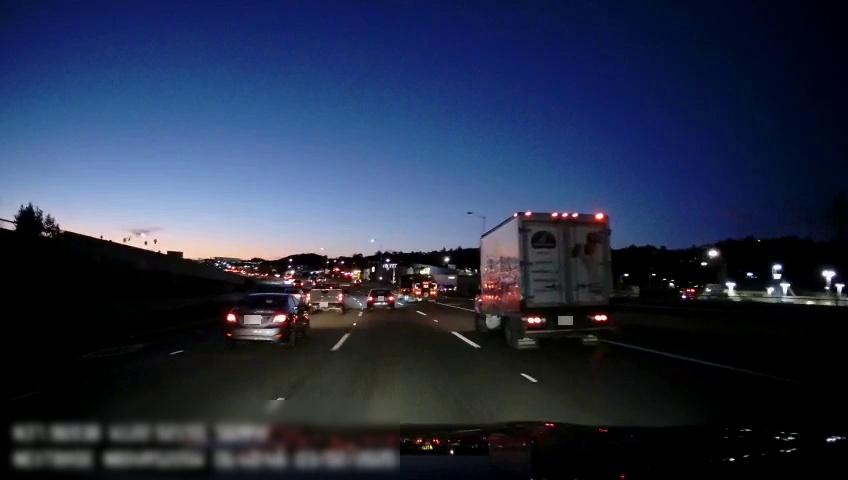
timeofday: Night
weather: Other
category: Drivable Space
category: Vehicles | Car
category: Vehicles | Truck
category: Vehicles | Truck
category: Vehicles | Car
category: Vehicles | Truck
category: Vehicles | Car
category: Vehicles | Truck
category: Vehicles | SUV
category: Vehicles | Car
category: Lanes | Alternate Lane
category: Lanes | Alternate Lane
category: Lanes | Current Lane
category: Lanes | Current Lane
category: Lanes | Alternate Lane
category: Lanes | Alternate Lane